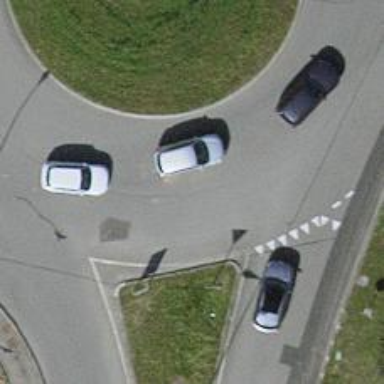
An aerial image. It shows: Secondary road made of asphalt leading to roundabout.